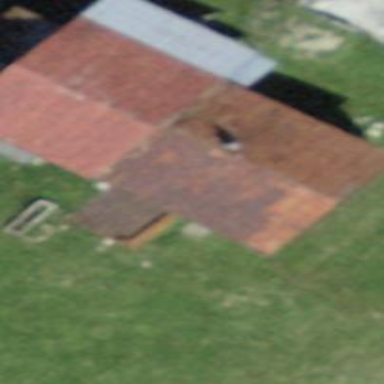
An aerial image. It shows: Farm building.